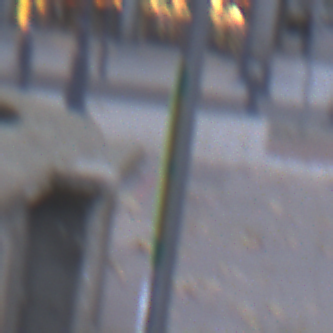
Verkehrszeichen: Haltestelle
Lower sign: ZeitangabenMitBeschraenkungAufWochentage5
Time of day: SunriseSunset
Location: Outdoor (Urban)
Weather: PartlyCloudy
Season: NotSpecified
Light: Natural